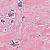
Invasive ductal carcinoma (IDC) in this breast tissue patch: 1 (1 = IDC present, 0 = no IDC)